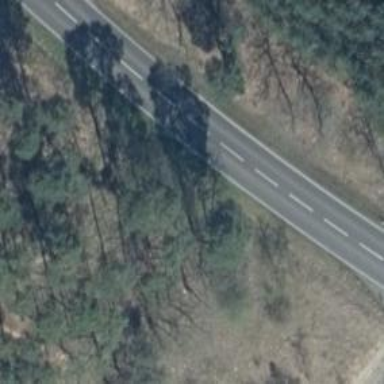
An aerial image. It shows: Secondary road with asphalt surface.